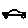
Label: car